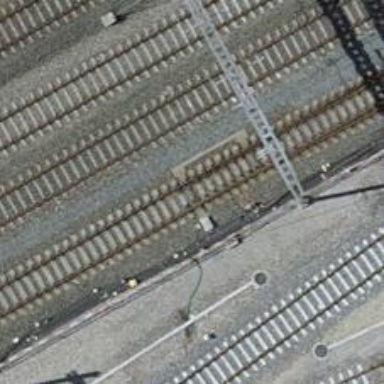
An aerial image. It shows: Single-track railway with electrified contact lines.